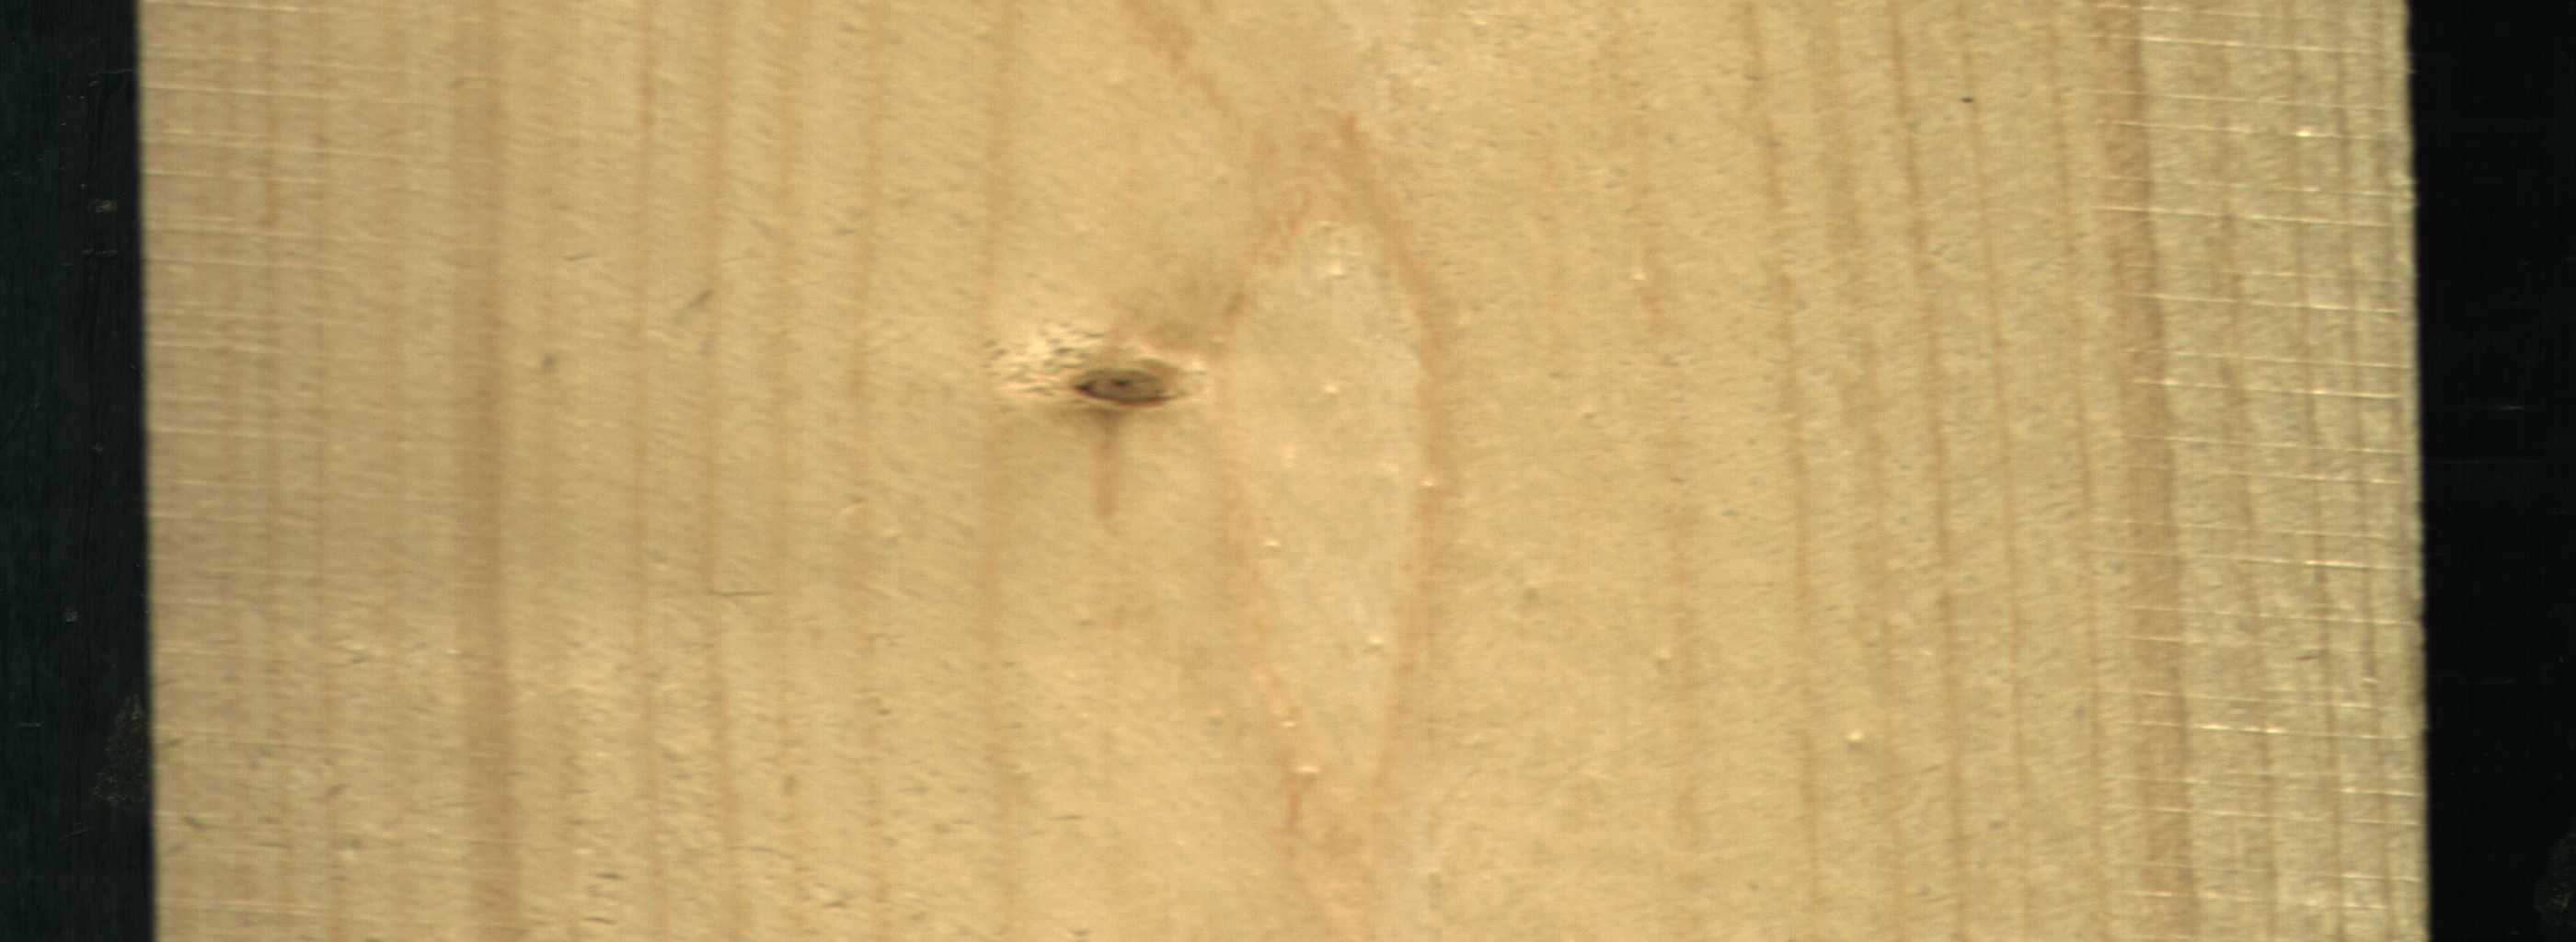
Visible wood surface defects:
Live_Knot